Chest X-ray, PA view. Patient: 65 years old, sex M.
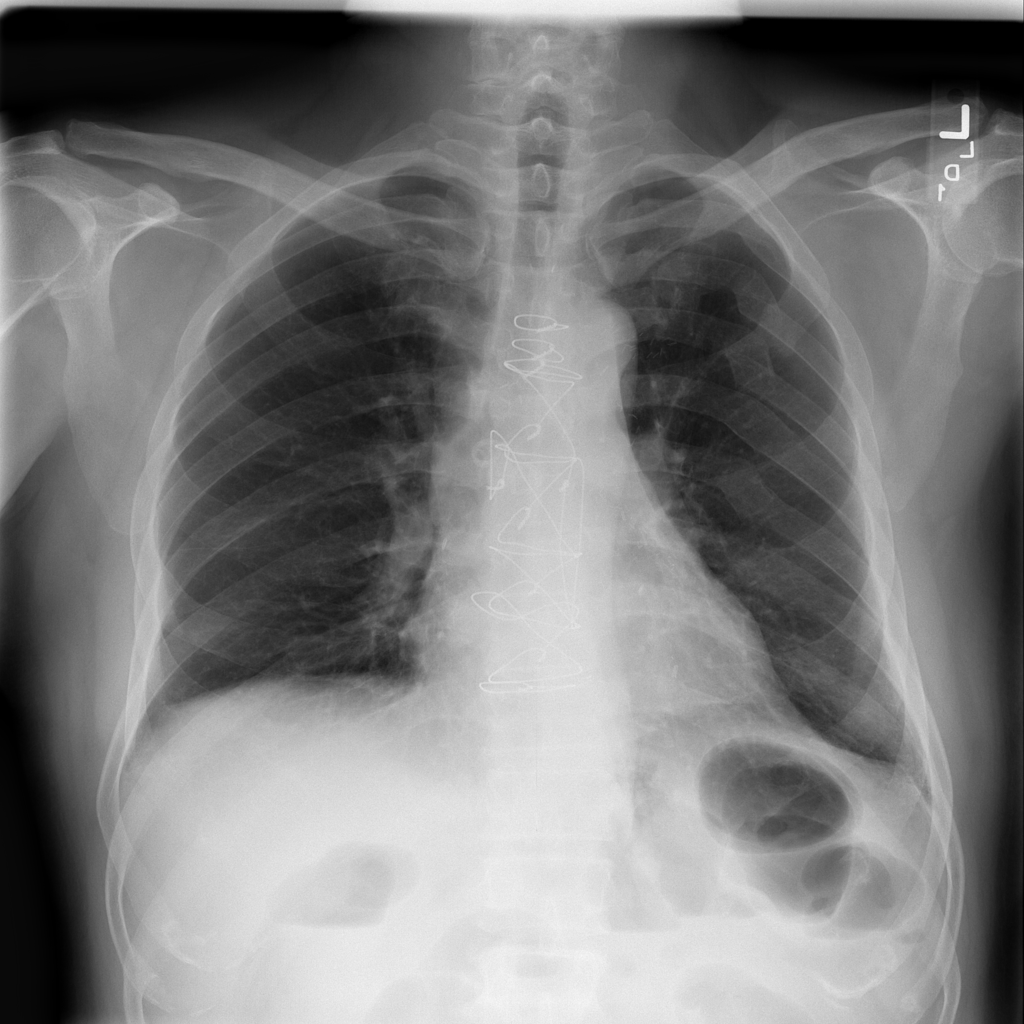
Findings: Infiltration